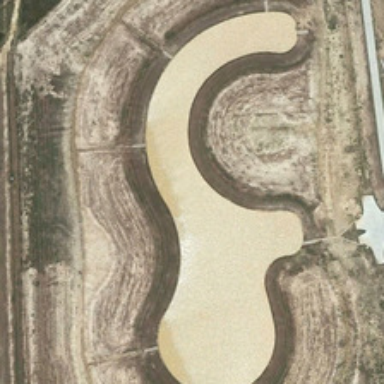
A road is near an irregular yellow pond .